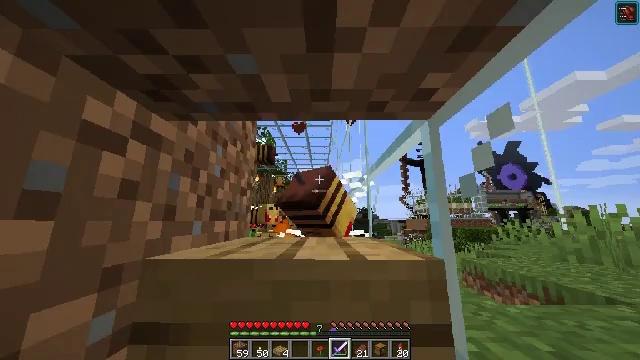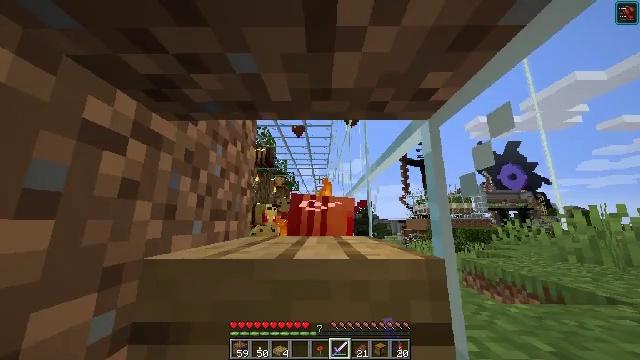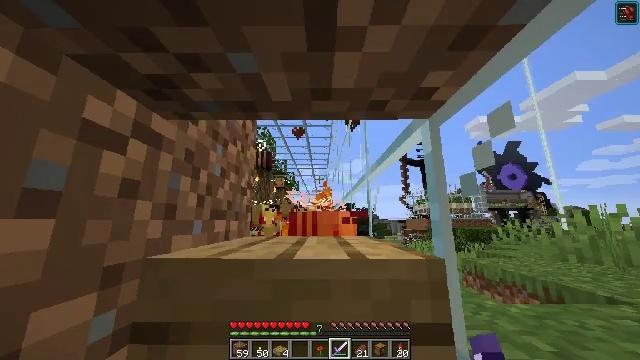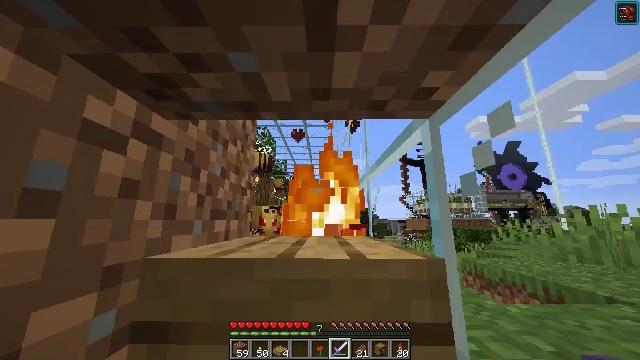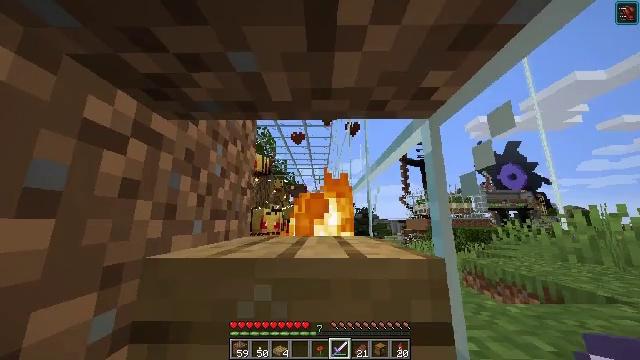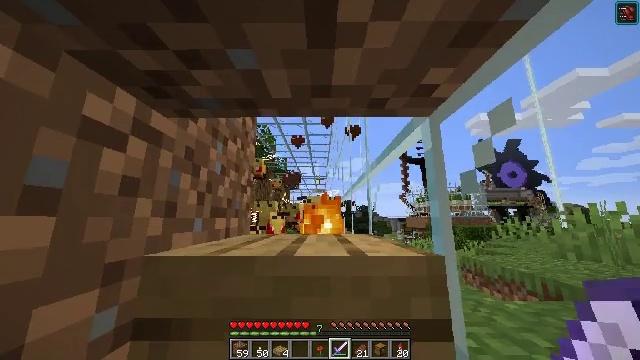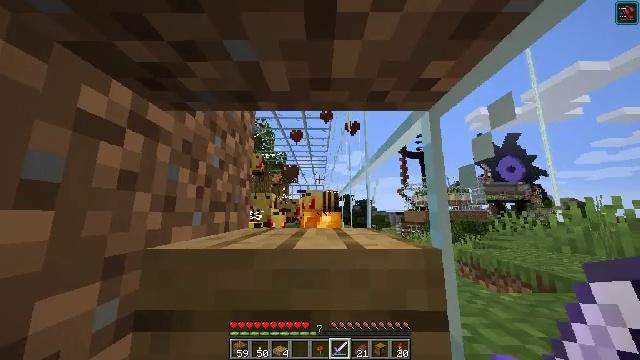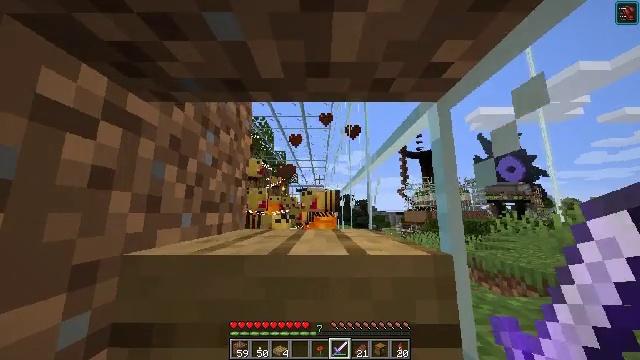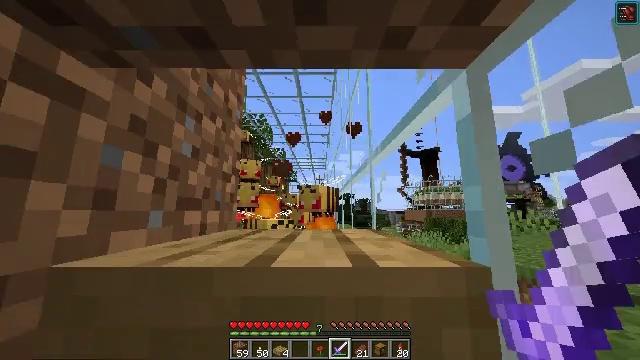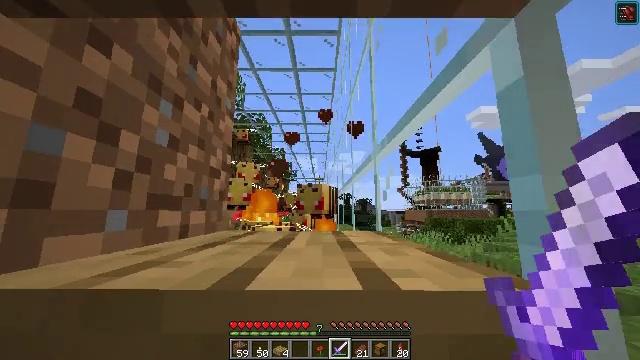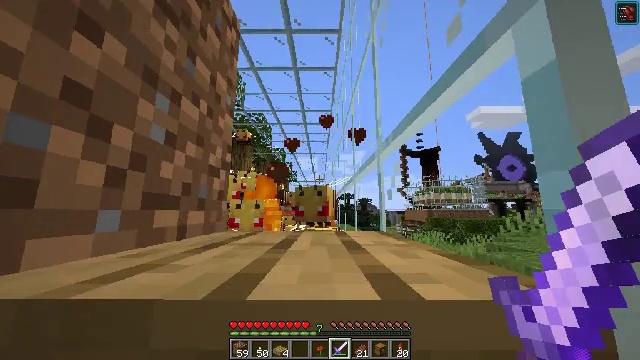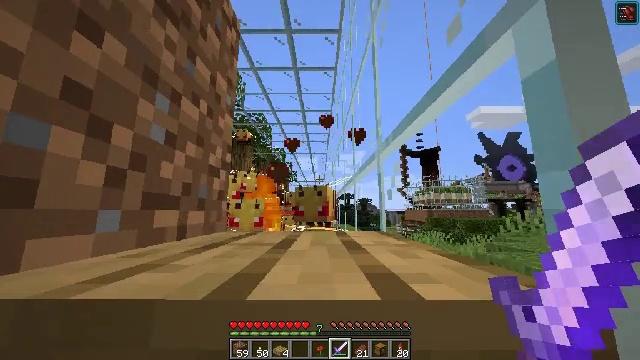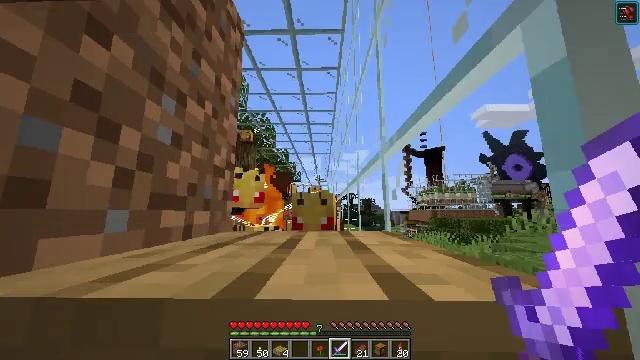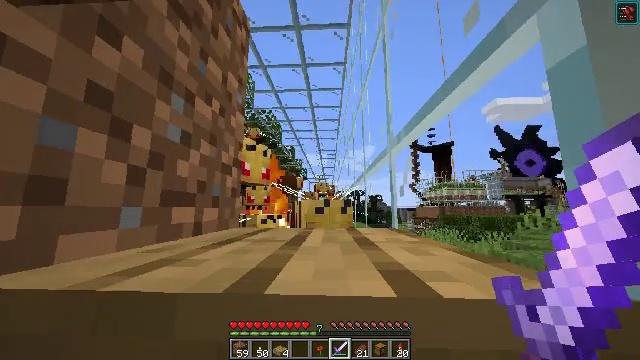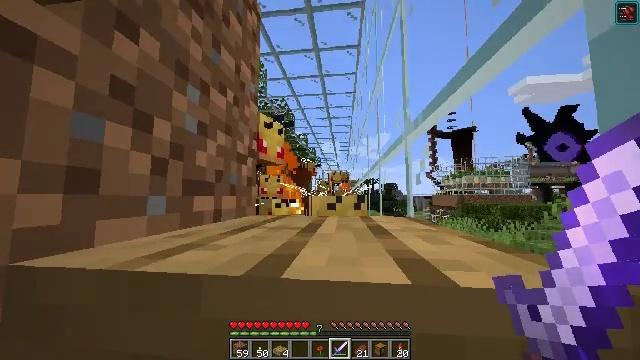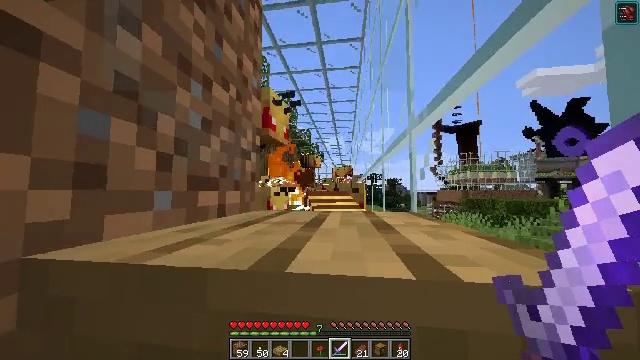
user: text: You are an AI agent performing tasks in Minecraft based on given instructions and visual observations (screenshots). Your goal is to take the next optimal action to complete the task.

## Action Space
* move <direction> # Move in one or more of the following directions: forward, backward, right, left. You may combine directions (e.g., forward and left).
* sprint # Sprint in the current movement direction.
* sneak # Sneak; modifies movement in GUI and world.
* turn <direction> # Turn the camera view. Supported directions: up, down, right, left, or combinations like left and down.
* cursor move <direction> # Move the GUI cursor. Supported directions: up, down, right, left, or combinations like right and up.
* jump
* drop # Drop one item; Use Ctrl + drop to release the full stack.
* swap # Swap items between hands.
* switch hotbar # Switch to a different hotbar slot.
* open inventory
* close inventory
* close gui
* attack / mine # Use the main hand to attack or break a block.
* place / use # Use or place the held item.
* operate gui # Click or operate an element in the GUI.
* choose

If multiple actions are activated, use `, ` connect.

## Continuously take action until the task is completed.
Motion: motion action
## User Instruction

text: Hunt the bee.
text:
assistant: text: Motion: no_op
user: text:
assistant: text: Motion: no_op
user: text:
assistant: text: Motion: no_op
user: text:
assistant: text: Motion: no_op
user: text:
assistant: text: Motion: no_op
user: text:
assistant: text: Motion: turn down
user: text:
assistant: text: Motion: move forward
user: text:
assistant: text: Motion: move forward
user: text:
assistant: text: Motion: move forward
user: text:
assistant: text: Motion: no_op
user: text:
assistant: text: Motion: no_op
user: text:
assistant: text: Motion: no_op
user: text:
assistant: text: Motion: turn left
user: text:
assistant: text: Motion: turn left and down
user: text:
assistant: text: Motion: turn down
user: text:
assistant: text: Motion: no_op
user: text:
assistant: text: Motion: no_op
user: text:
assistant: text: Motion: no_op
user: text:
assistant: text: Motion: turn left
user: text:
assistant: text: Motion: no_op
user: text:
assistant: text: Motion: turn left and up
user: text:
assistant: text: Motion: turn up
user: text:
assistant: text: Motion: turn right, attack / mine
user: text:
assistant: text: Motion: turn right, attack / mine
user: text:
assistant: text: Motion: move back, turn right, attack / mine
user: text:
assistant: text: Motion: move back
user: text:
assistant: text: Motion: move back
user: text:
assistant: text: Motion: no_op